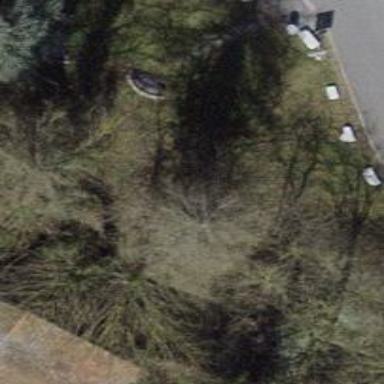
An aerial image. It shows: Black bench.